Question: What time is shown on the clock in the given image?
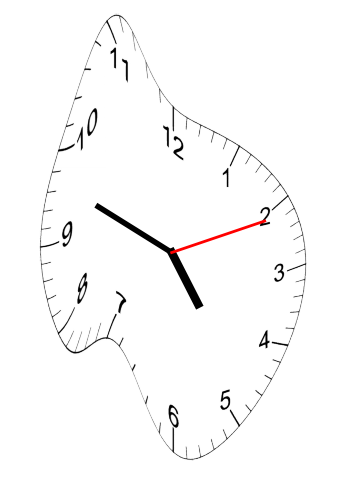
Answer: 04:48:11